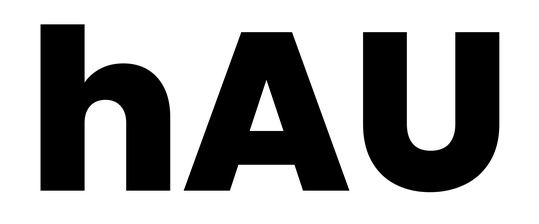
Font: Poppins-ExtraBold